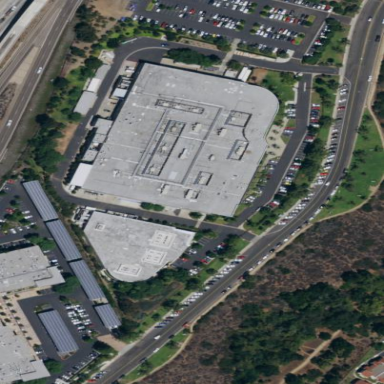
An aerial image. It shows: Industrial building.